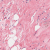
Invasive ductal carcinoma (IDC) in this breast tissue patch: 0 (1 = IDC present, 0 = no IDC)